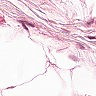
Metastatic tissue present: no